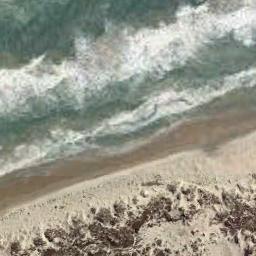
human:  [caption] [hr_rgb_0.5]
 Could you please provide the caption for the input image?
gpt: The beach with brown sand and some small dirt slopes on the beach .

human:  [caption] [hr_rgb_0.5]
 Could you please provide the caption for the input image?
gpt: The waves of the dark blue sea wash the rocks .

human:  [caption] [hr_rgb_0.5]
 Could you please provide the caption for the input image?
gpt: Waves of light sea and light yellow sand .

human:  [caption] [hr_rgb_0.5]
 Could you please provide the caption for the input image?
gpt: The beach is quiet .

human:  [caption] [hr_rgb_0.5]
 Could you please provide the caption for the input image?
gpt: Many stones of different sizes are on the beach .